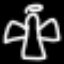
Label: angel